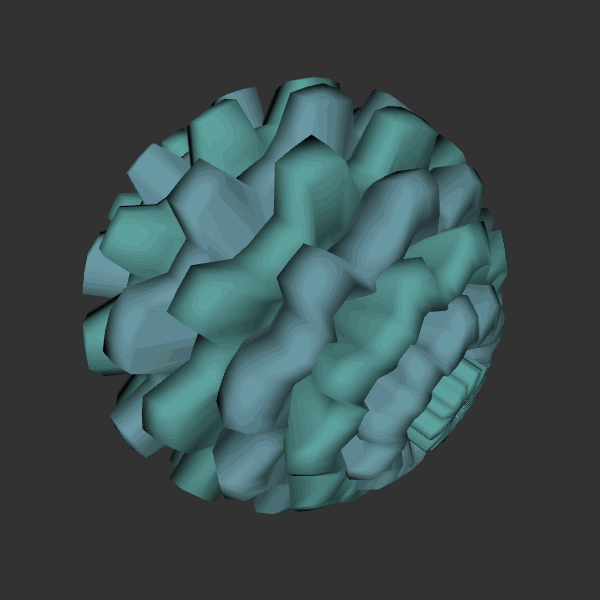
Background: dark